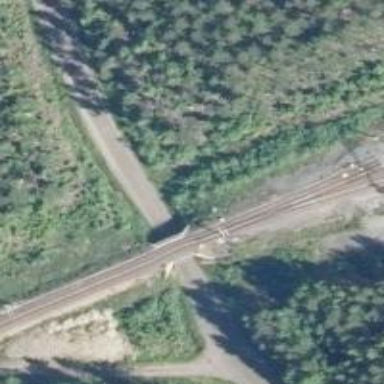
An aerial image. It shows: Bridge carrying railway with continuous electrified contact lines.